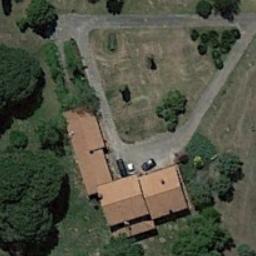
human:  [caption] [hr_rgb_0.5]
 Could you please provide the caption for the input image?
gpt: In sparse residential areas there are several orange houses of various sizes and several green trees surrounded by open spaces .

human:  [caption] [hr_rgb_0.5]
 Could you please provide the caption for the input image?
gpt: There are several roads of different lengths beside the sparse residential .

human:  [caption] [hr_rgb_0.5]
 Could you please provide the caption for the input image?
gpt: The sparse residential is on the grass next to some trees and bare land .

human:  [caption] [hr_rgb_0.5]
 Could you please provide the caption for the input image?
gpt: A path leads to this house with black roof .

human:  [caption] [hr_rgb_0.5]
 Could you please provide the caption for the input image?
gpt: A sparse residential area with some green trees and a brown building .